Question: I just learned about 'TextView.setCompoundDrawables()' and I'm using it in a ListView to place an image to the left of my text. The problem is that the thumbnail images are different sizes, so the text wanders all over the place. Is there a simple way to get the text to line up nicely on the left-hand side?
'''
TextView machineText = (TextView) v
.findViewById(android.R.id.text1);
machineText.setCompoundDrawablesWithIntrinsicBounds(thumbnail,
null, null, null);
'''

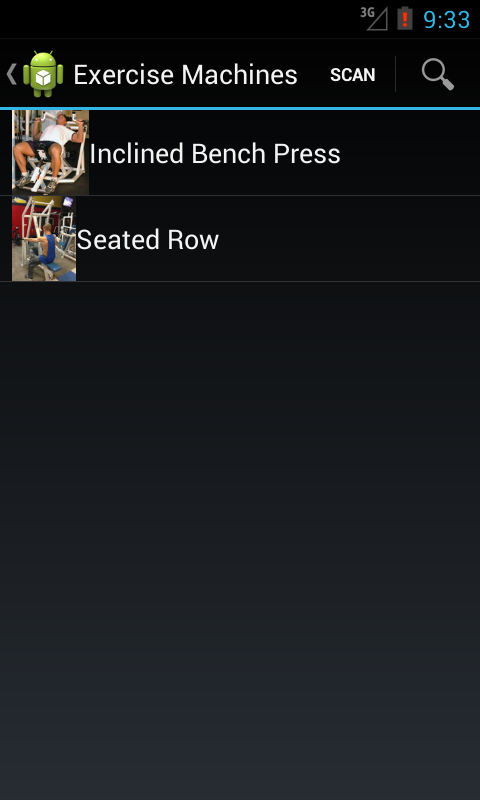
Answer: You can play around with setCompoundDrawablePadding (int pad) to dynamically changed the padding between the drawable and the text. What you should really do though is write your own ListAdapter and layout each image and text in a custom listitem layout. Would be much easier. My experience is that bitmap compoundDrawables can look a lot different on different devices.